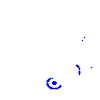
Particle: pion